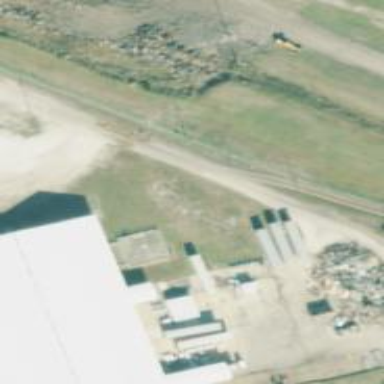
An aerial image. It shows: Abandoned railway spur.